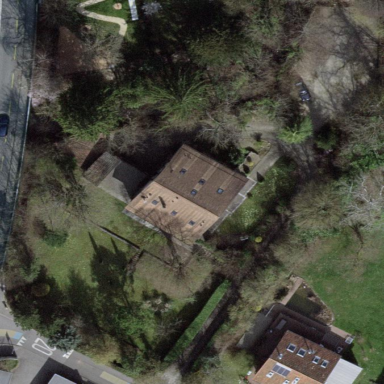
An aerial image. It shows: Garden enclosed by fence.